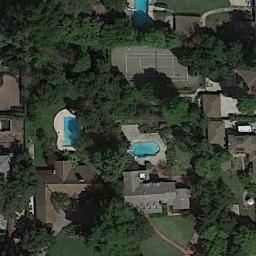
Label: tennis_court